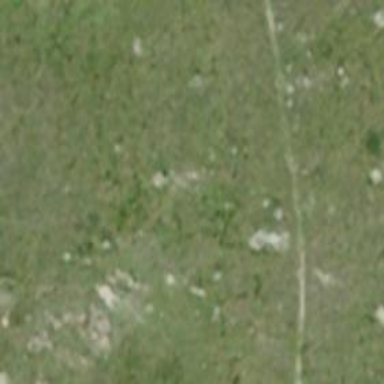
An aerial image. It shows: Path.